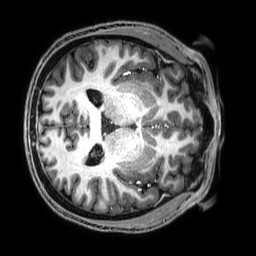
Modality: T1w
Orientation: axial
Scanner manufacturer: philips
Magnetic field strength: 3 T
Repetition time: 0.008 s
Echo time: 0.003571 s